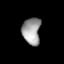
Tissue: lung
Cell type: Endothelial cells
Senescence score: 0.6177
Nuclear area (px): 476
Mean DAPI intensity: 158.374